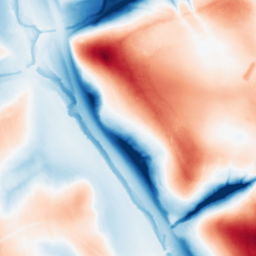
Category: edge_preserving
Decomposition family: guided
Decomposition parameters: radius: 32
eps: 1
Upsampling method: bilinear
Upsampling parameters: scale: 2
Upsampling scale: 2